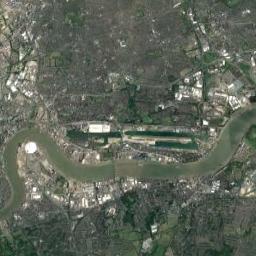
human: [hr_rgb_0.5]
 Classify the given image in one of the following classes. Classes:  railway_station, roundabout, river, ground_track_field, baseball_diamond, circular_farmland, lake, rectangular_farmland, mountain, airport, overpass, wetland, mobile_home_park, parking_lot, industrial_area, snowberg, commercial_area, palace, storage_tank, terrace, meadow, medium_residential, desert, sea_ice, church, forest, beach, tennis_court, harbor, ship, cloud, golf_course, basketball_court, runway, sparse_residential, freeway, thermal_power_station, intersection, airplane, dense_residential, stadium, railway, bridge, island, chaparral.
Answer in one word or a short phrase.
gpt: river